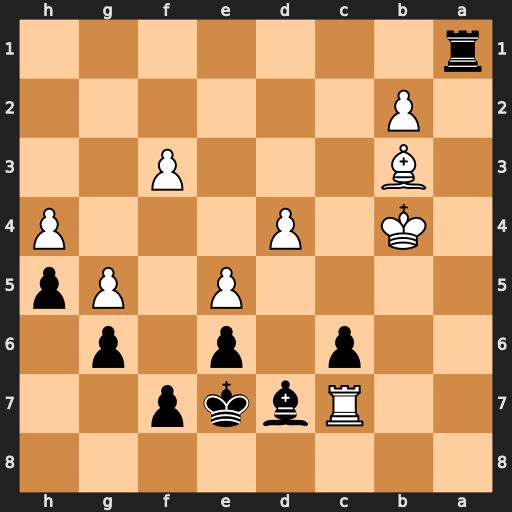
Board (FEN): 8/2Rbkp2/2p1p1p1/4P1Pp/1K1P3P/1B3P2/1P6/r7
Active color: b
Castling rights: -
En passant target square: -
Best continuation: Kd8 Rxd7+ Kxd7